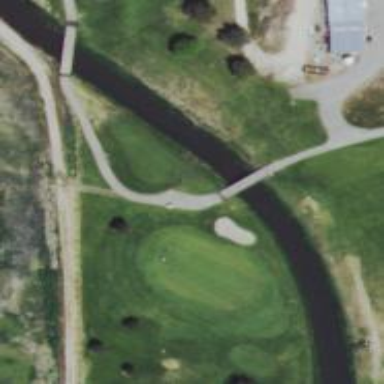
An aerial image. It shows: Path bridge over golf path.